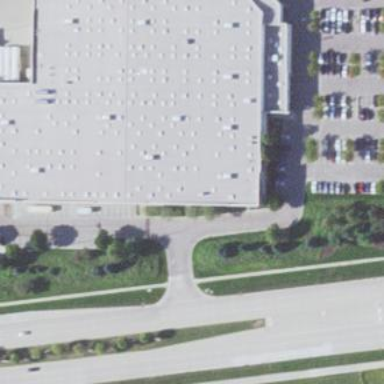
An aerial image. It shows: Wholesale shop building.